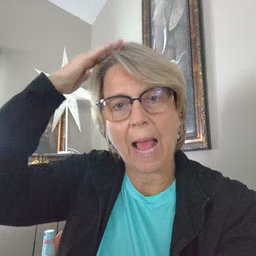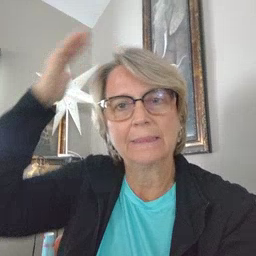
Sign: hat